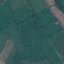
Label: Pasture